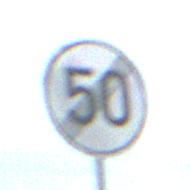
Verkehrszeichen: EndeGeschwindigkeit50
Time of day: SunriseSunset
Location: Outdoor (RoadRail)
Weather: PartlyCloudy
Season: NotSpecified
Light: Natural